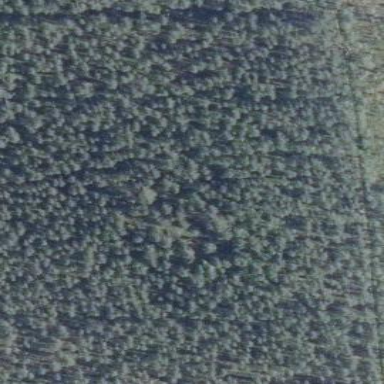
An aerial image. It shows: Needle-leaved woodland.